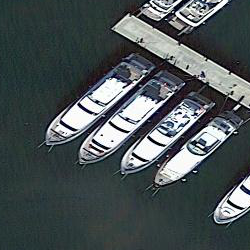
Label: civil